Question: I am writing a note taking app, just for reference. I have arrays set up, and a table that feeds off the arrays with the following code:
'''
import UIKit
import Foundation
var tableData = ["Pancake Recipe", "Costume Party", "Camping Supplies"]
var tableSubtitle = ["Some Milk and some Flour", "Let's dress up like Jen", "Tenting with Lucy"]
class ViewController: UIViewController {
func tableView(tableView: UITableView!, numberOfRowsInSection section: Int) -> Int {
return tableData.count
}
func tableView(tableView: UITableView!, cellForRowAtIndexPath indexPath: NSIndexPath!) -> UITableViewCell! {
let cell: UITableViewCell = UITableViewCell(style: UITableViewCellStyle.Subtitle, reuseIdentifier:"cell")
cell.textLabel!.text = tableData.reverse()[indexPath.row]
cell.detailTextLabel!.text = tableSubtitle.reverse()[indexPath.row]
return cell
}
override func viewDidLoad() {
super.viewDidLoad()
var listTitle = "Notes"
self.title = listTitle
UIApplication.sharedApplication().statusBarStyle = .LightContent
}
override func viewDidAppear(animated: Bool) {
println(tableSubtitle)
}
'''
}
A user creates a new title and subtitle for the cell on a different page, and these are added to the arrays (the tableData and tableSubtitle arrays). I know the adding of the data works correctly, because when I watch the console it prints both the updated arrays perfectly.
When I then return to the main view controller, I am presented with an extra cell (as I wanted) but instead of the new content that I want, it is instead just a duplicate of the 'Pancake Recipe' cell.
Do I need to refresh the content of the cells when the view loads again? If so, how can I do this?
Thanks :)
For reference, here is a picture of the Table View after data has been added to both the arrays twice, and I have then returned to the Table View, despite the fact both the arrays now contain two extra and distinct entries (checked using println(tableData) and println(tableSubtitle)

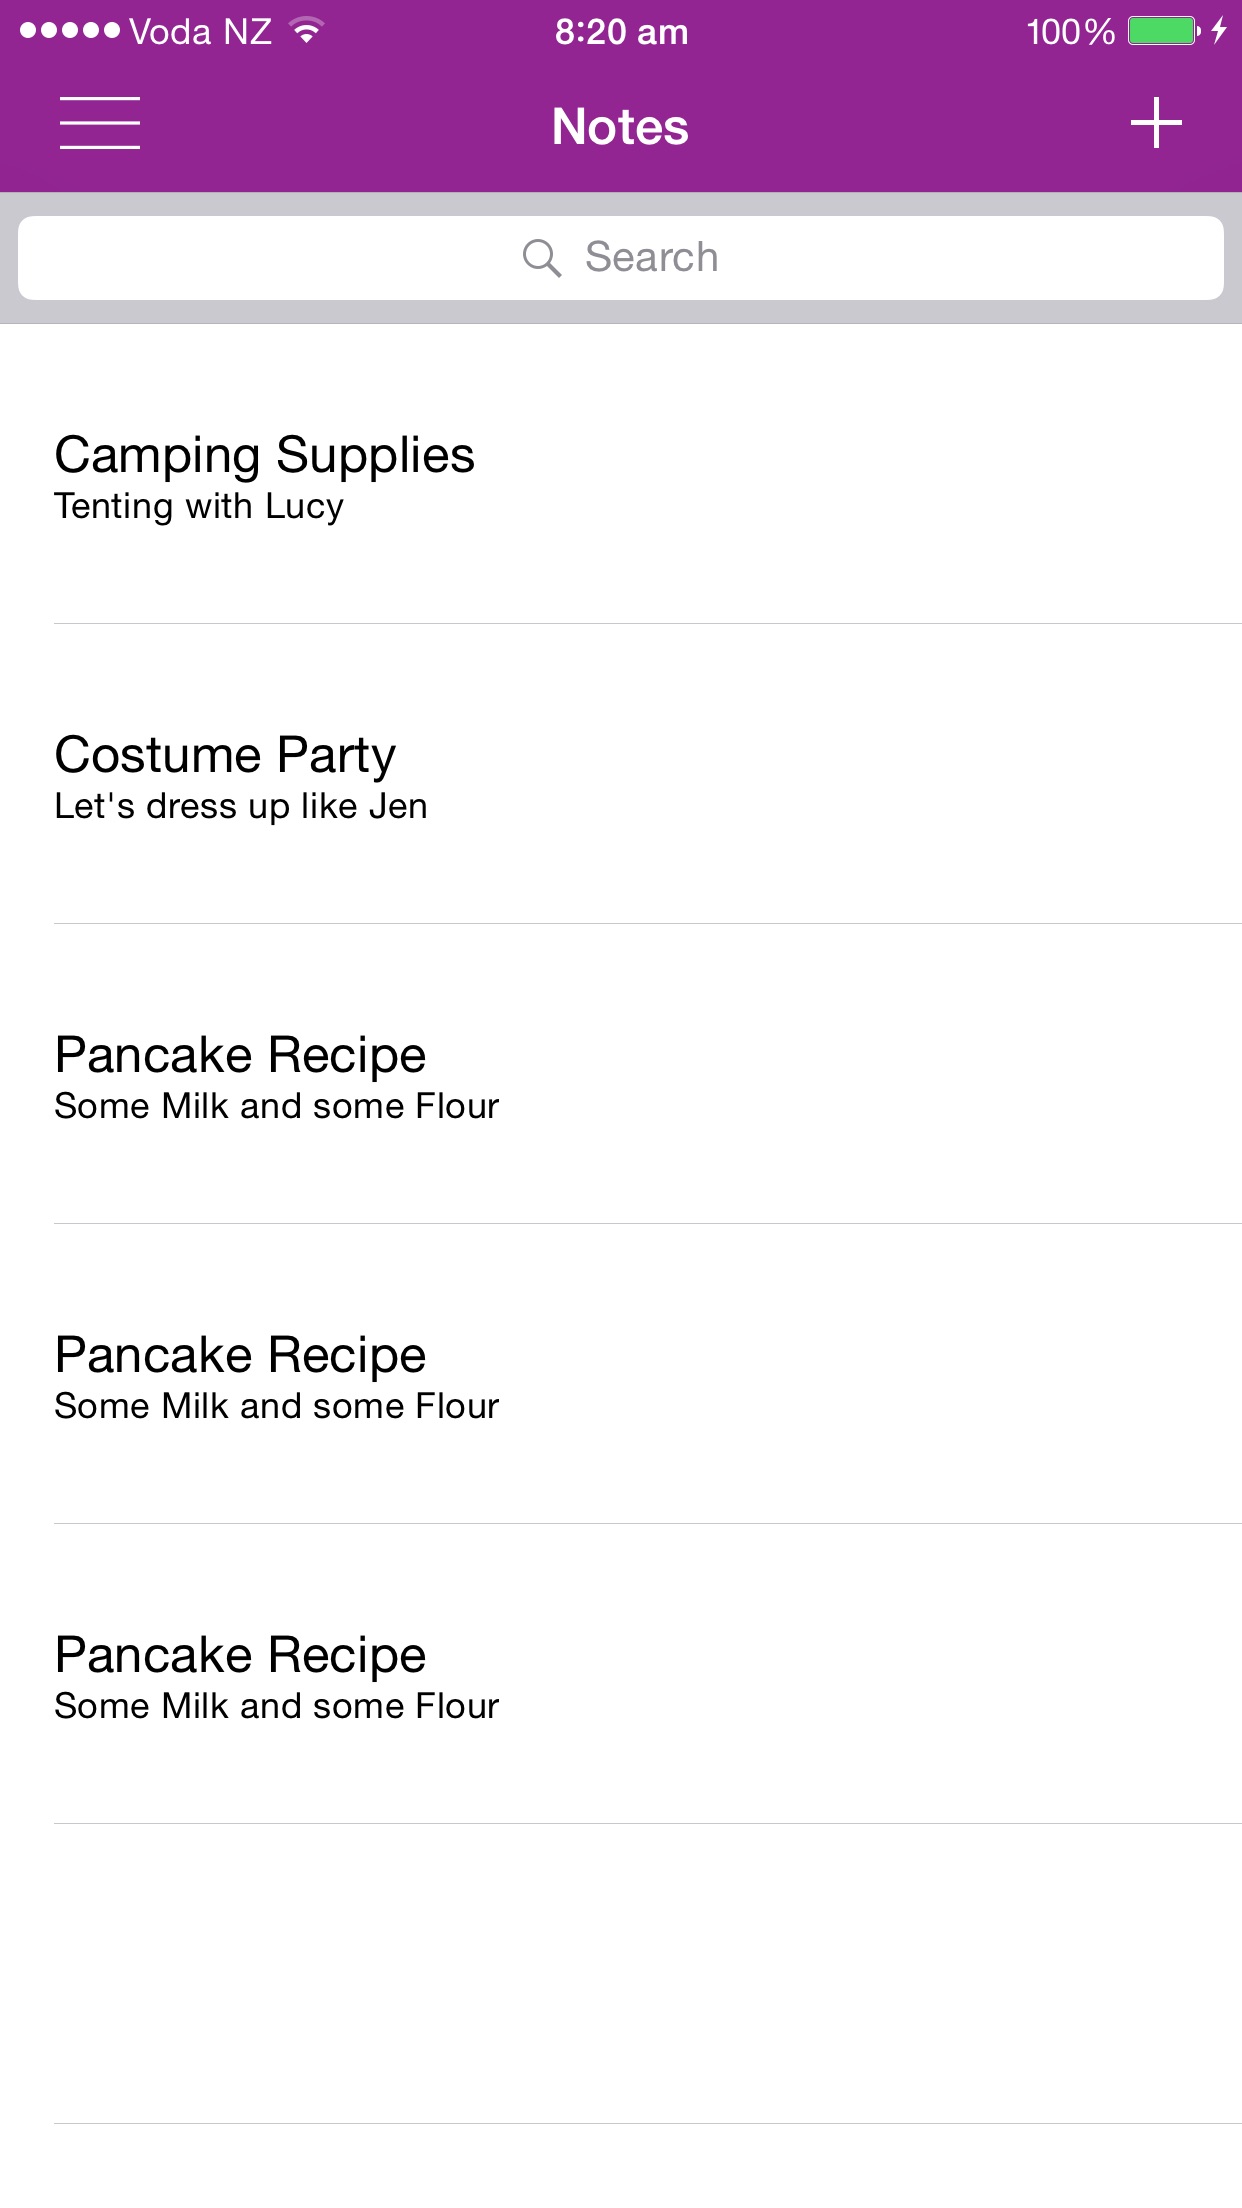
Answer: The provided code does not provide much information to find the issue, probably the issue will be with data adding code.
For refreshing the table view use:
'''
override func viewWillAppear(animated: Bool)
{
super.viewWillAppear(animated)
self.yourTableView.reloadData()
}
'''